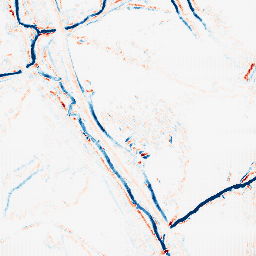
Category: morphological
Decomposition family: morphological_diamond
Decomposition parameters: operation: average
radius: 3
Upsampling method: fft_zeropad
Upsampling parameters: scale: 4
Upsampling scale: 4